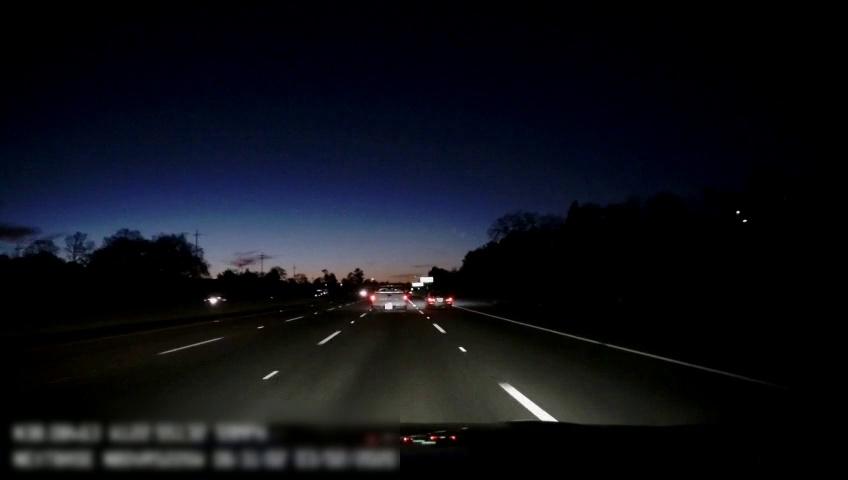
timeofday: Night
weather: Other
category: Drivable Space
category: Vehicles | Truck
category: Vehicles | Car
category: Vehicles | Car
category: Lanes | Alternate Lane
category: Lanes | Alternate Lane
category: Lanes | Alternate Lane
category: Lanes | Alternate Lane
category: Lanes | Alternate Lane
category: Traffic | Signs
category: Traffic | Signs